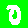
Digit: 0